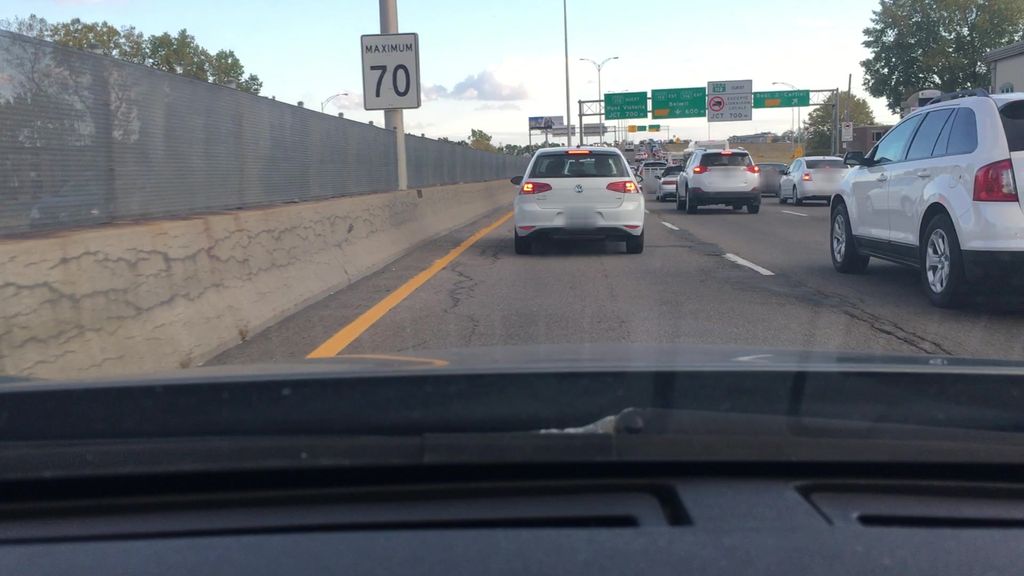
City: montreal